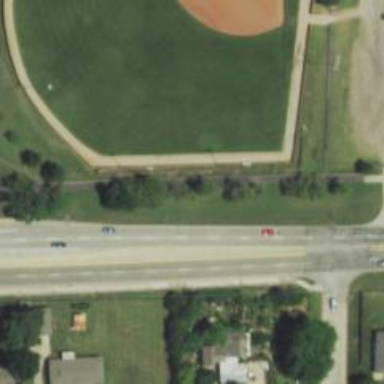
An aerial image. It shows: Tertiary road.